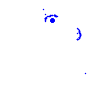
Particle: pion